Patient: sex F, age 59
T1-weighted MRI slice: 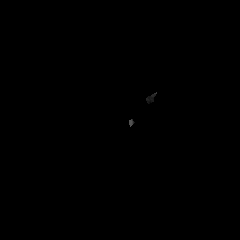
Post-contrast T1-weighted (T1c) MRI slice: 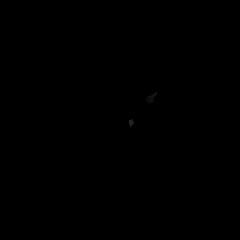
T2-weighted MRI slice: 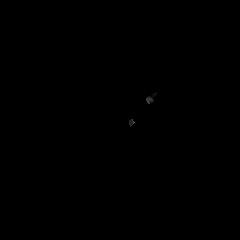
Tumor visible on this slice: no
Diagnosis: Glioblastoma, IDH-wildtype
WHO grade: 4